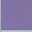
Piece: xx